Interaction volume radius: 5 \u00c5
Interaction volume height: 35 \u00c5
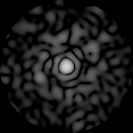
Disorder parameter: 0.8604